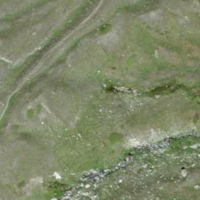
EUNIS habitat code: 26
Species observed at this site:
Arnica montana